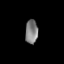
Tissue: lung
Cell type: Others
Senescence score: 0.2117
Nuclear area (px): 298
Mean DAPI intensity: 125.977